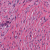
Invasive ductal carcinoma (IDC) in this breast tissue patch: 0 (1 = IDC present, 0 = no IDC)